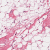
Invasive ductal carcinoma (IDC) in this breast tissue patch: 0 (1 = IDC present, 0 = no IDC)